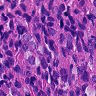
Metastatic tissue present: yes